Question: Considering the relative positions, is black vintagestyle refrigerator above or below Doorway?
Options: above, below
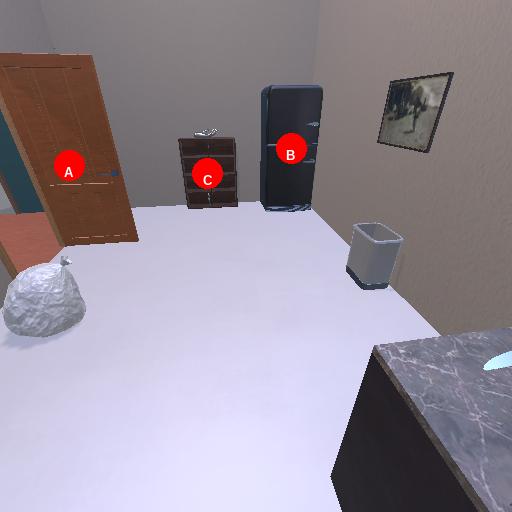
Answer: above